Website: home-depot
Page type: delivery-shipping
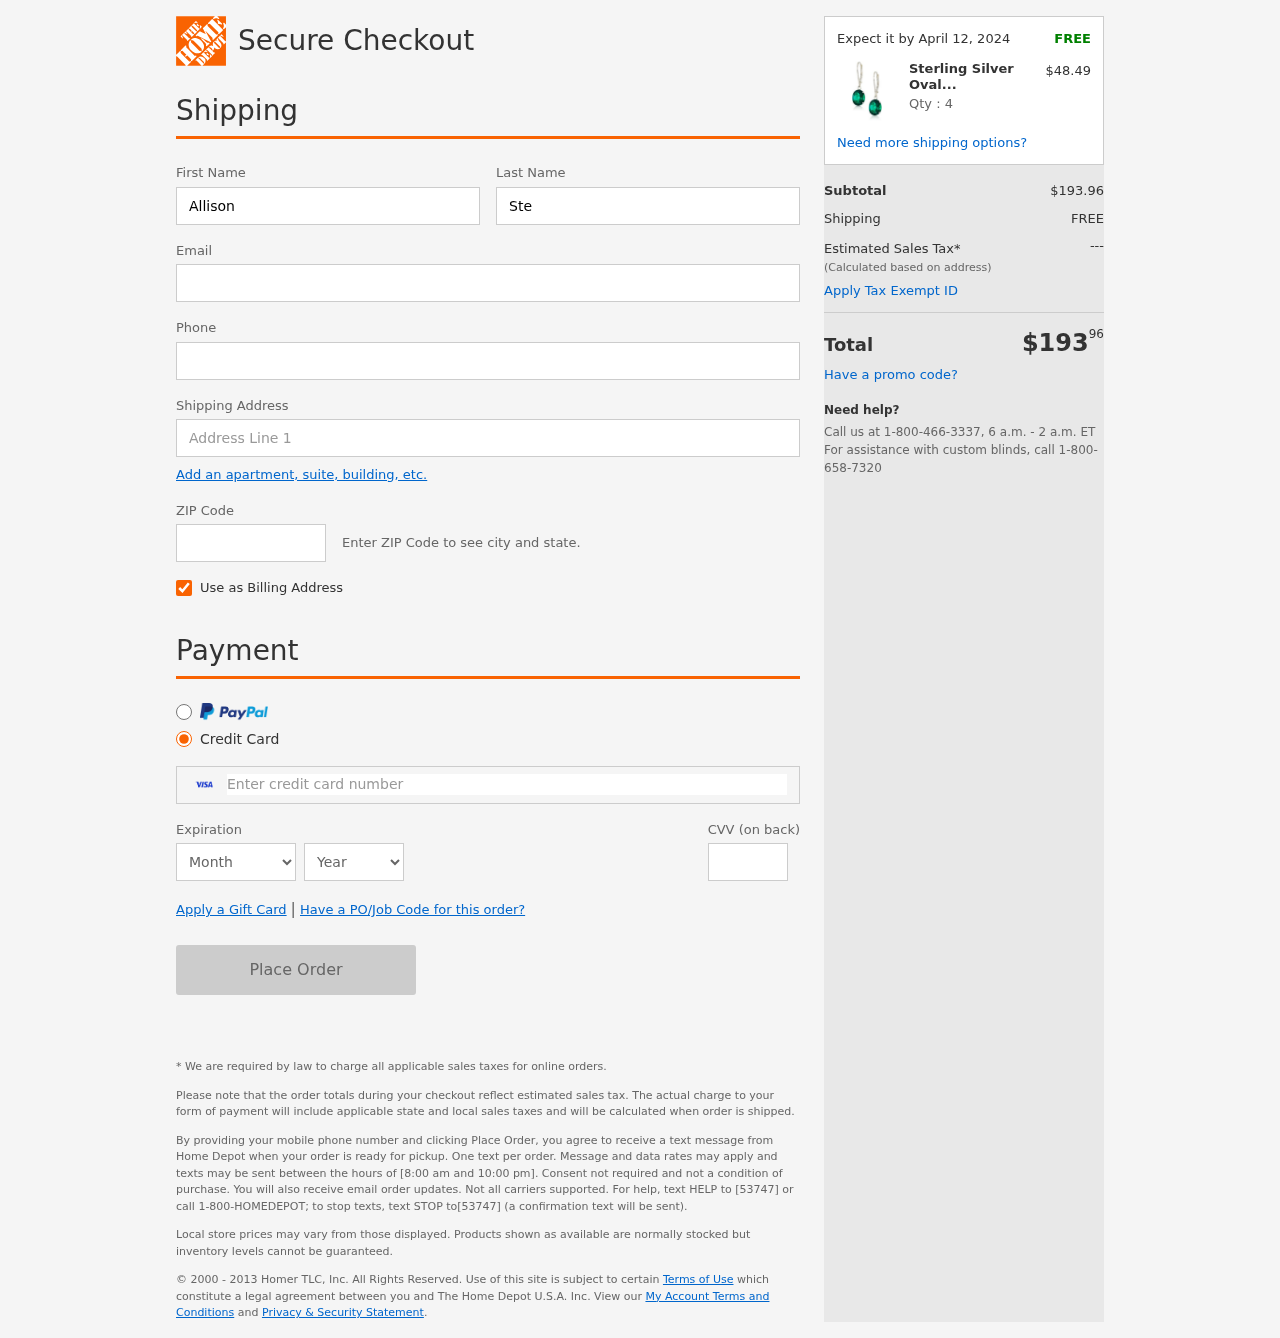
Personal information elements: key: PII_CARD_CVV
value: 162
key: PII_CARD_EXPIRY_MONTH
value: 10
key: PII_CARD_EXPIRY_YEAR
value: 29
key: PII_CARD_NUMBER
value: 4775 5045 9172 5243
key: PII_EMAIL
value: allison.stewart@hotmail.com
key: PII_FIRSTNAME
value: Allison
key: PII_LASTNAME
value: Stewart
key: PII_PHONE
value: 4166544482
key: PII_POSTCODE
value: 28354
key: PII_STREET
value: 50811 Smith Parkway
Product elements: key: PRODUCT1_NAME
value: Sterling Silver Oval Gemstone Dangle Earrings
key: PRODUCT1_PRICE
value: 48.49
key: PRODUCT1_QUANTITY
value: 4
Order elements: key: ORDER_DELIVERY_DATE
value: Expect it by April 12, 2024
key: ORDER_SUBTOTAL
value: $193.96
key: ORDER_SHIPPING_COST
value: FREE
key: ORDER_TOTAL
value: $19396